Aerial crown-view tile of a tropical tree (Barro Colorado Island, Panama), acquired 20250217:
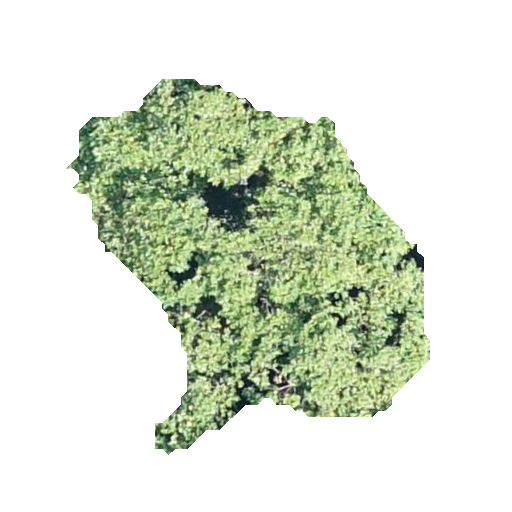
Species: Hieronyma alchorneoides
GBIF accepted scientific name: Hieronyma alchorneoides
Crown area: 121.384 m²